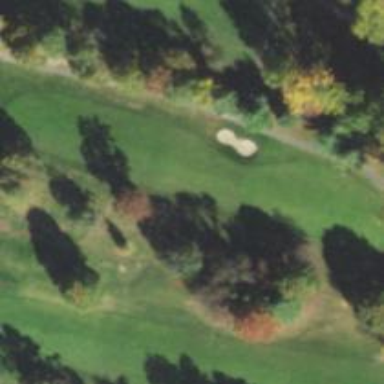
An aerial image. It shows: View of golf hole.